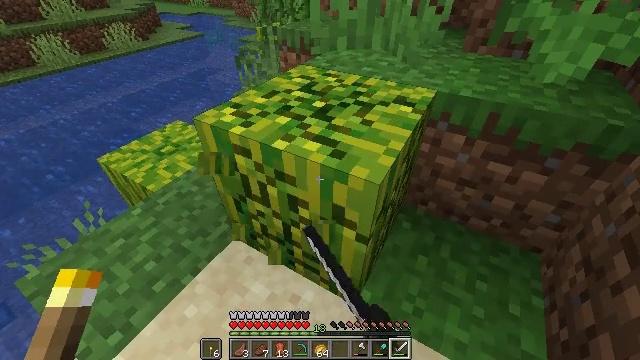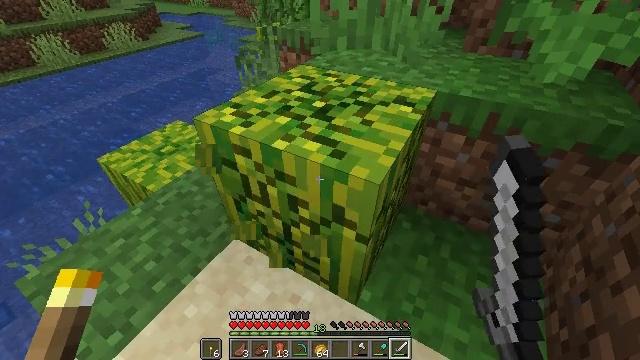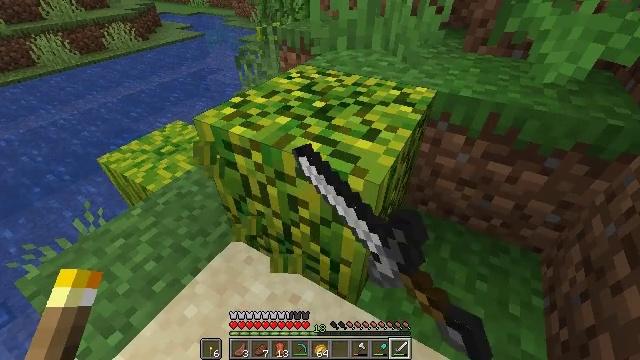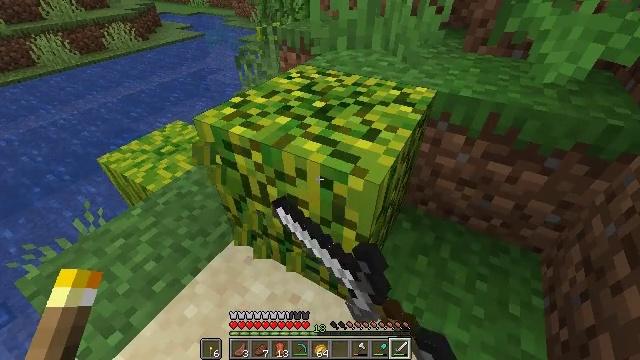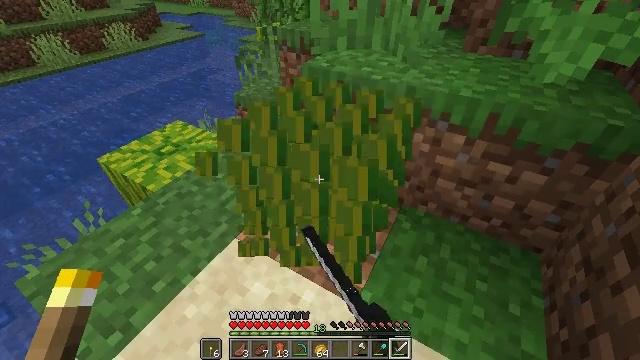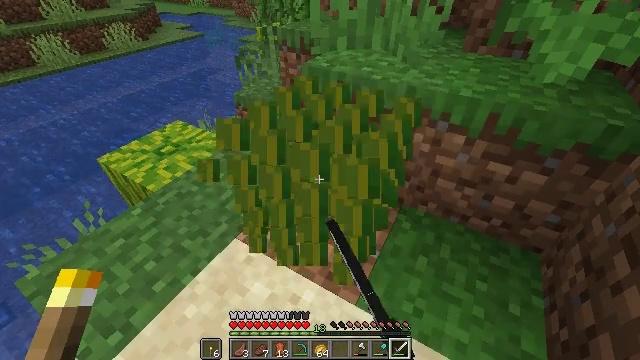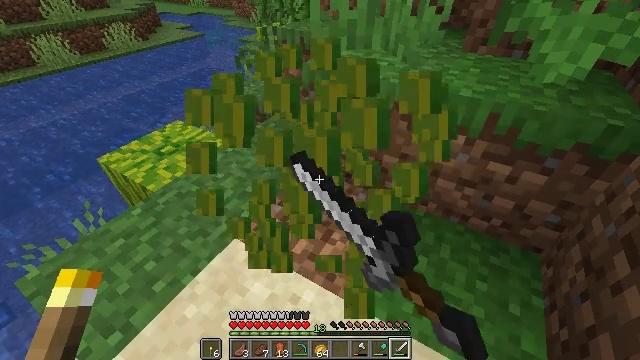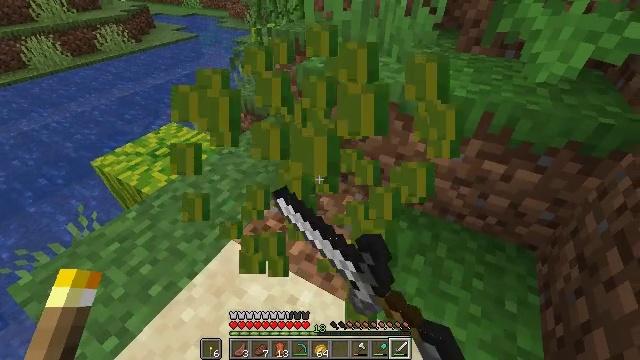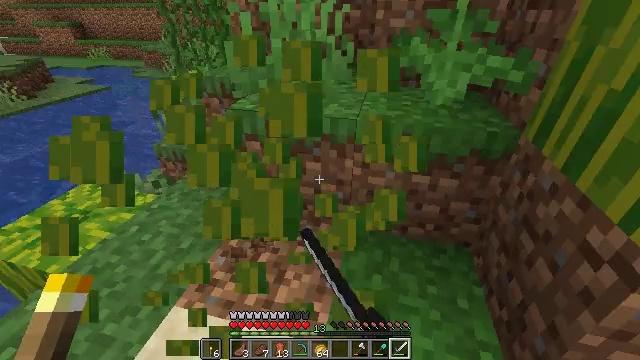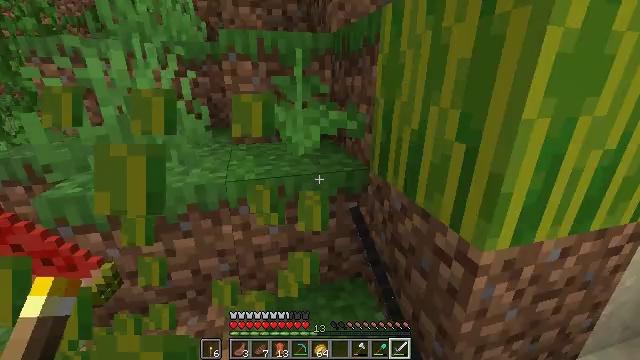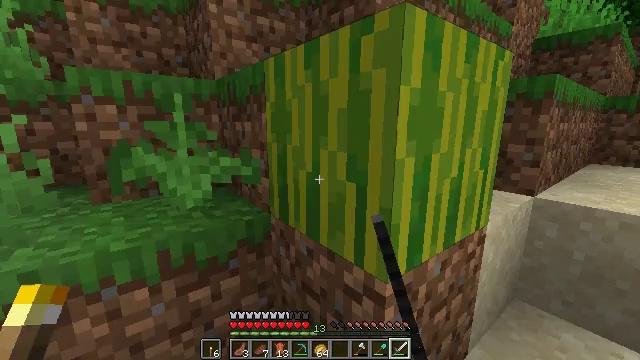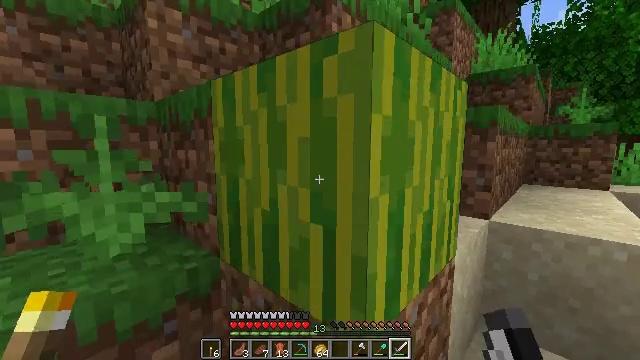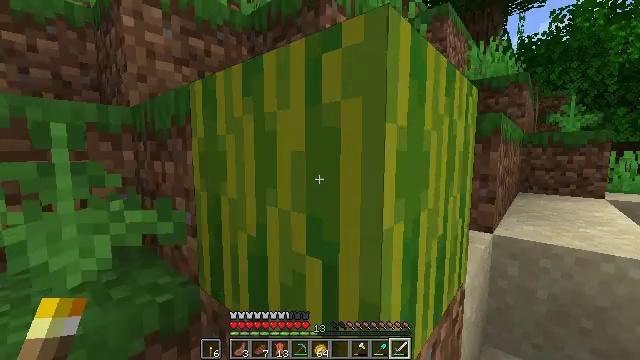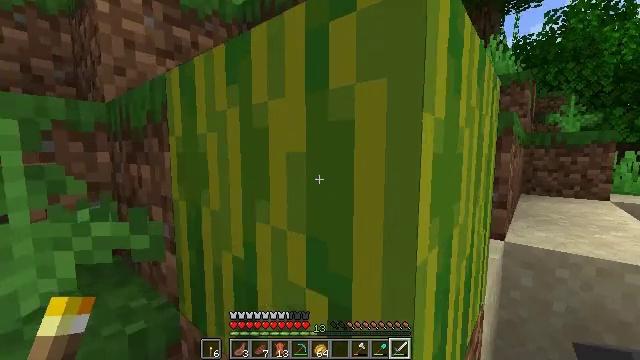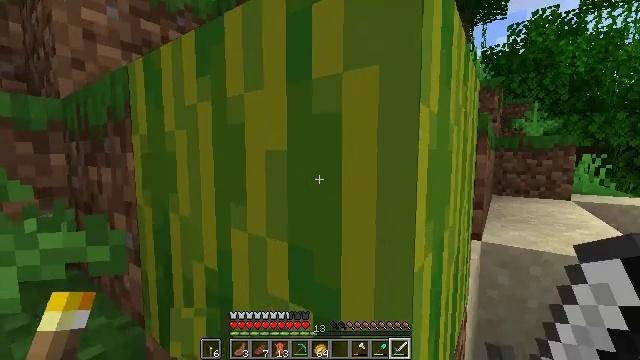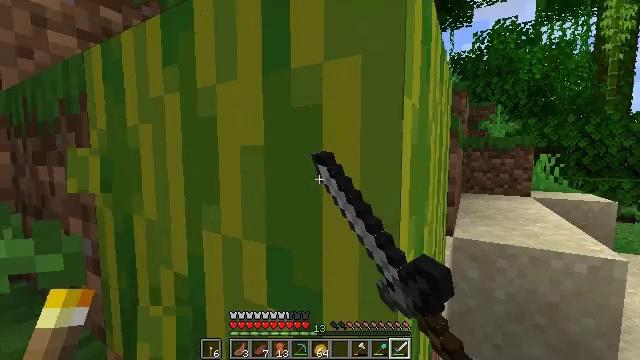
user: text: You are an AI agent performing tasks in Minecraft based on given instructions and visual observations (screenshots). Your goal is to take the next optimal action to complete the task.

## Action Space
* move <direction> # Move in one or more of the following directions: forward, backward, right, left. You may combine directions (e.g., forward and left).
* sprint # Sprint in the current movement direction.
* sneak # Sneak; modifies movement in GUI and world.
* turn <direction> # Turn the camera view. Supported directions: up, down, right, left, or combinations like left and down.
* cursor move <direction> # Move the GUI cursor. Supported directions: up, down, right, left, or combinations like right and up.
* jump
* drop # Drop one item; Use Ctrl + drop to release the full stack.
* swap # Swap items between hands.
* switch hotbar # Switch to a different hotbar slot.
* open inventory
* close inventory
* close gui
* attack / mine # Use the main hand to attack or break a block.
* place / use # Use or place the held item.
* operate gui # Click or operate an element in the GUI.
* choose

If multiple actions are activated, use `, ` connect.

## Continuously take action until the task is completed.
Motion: motion action
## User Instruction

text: Use right equipment to gather melon.
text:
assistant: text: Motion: attack / mine
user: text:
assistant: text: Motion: attack / mine
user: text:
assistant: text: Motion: attack / mine
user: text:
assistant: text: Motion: attack / mine
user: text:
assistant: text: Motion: attack / mine
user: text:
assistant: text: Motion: attack / mine
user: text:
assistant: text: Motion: turn right, attack / mine
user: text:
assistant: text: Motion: turn right and up, attack / mine
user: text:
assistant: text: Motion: move forward, turn right and up
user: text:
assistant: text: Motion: move forward, turn right and up
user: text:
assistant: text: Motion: move forward, turn right and up
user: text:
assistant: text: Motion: move forward, turn right and up
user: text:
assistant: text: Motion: turn right
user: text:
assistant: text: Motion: turn right, attack / mine
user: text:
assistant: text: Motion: turn right, attack / mine
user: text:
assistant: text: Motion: turn right, attack / mine
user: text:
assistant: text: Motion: attack / mine
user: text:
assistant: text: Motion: attack / mine
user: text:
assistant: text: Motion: attack / mine
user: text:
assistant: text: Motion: attack / mine
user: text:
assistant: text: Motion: attack / mine
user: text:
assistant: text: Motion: attack / mine
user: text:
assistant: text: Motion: turn left, attack / mine
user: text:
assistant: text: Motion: turn left and down, attack / mine
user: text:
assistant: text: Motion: attack / mine
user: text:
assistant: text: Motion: attack / mine
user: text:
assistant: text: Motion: attack / mine
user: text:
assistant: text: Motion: attack / mine
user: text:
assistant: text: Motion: attack / mine
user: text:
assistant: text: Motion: attack / mine